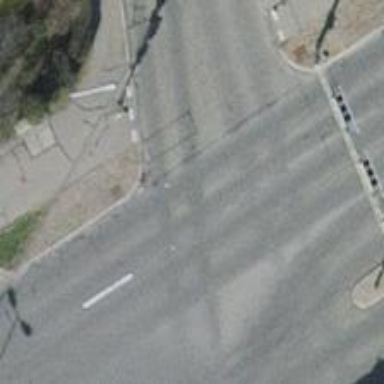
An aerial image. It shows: Primary link road with asphalt surface.